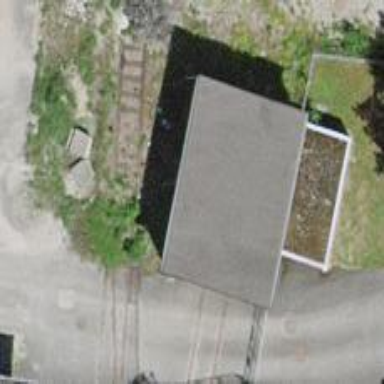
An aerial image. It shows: Railway switch.